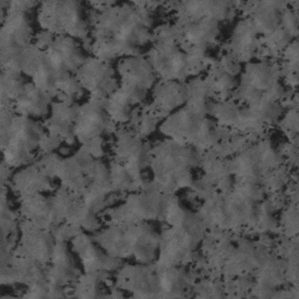
Label: frost